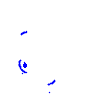
Particle: pion